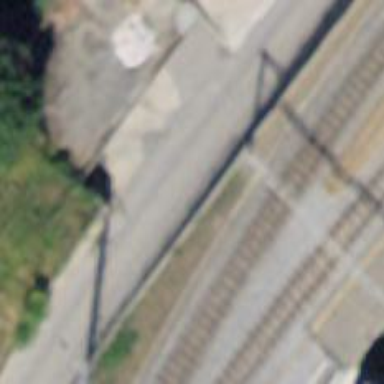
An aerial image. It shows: Catenary mast for power lines.